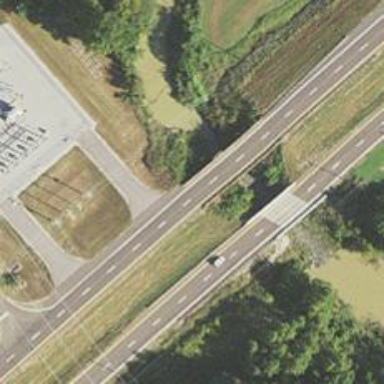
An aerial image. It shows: Dual carriageway asphalt bridge for trunk highway.